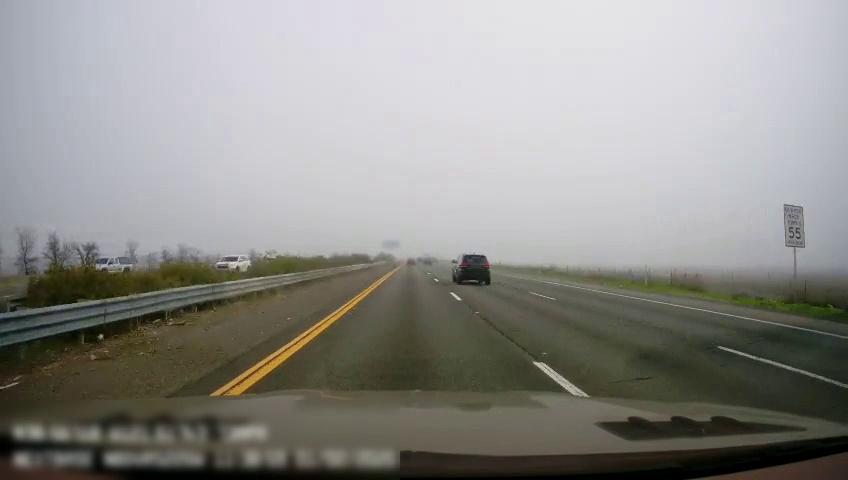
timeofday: Day
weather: Cloudy
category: Drivable Space
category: Vehicles | Truck
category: Vehicles | SUV
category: Vehicles | SUV
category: Lanes | Current Lane
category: Lanes | Current Lane
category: Lanes | Alternate Lane
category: Lanes | Alternate Lane
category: Lanes | Alternate Lane
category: Lanes | Opposite Lane
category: Traffic | Signs
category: Traffic | Signs